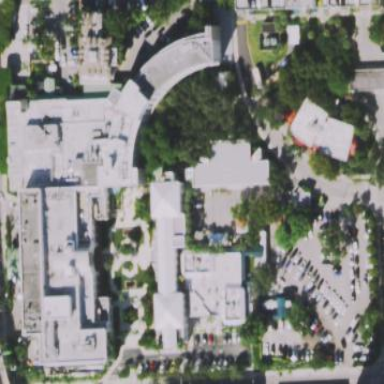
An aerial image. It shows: Healthcare facility identified as hospital.